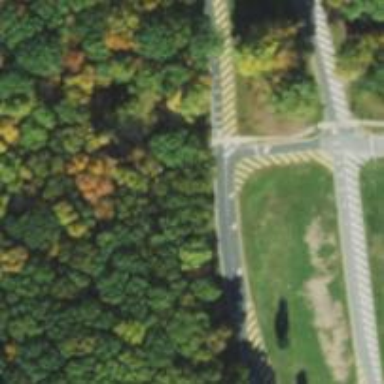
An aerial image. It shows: Uncontrolled crossing on the road.